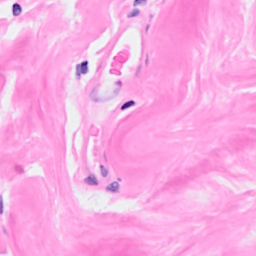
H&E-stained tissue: Breast